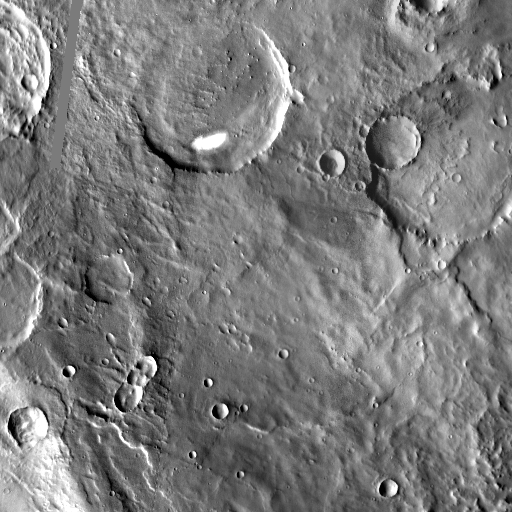
Crater classes present: Background, Other, Layered, Buried, Secondary